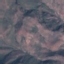
Land use / land cover: HerbaceousVegetation